Interaction volume radius: 10 \u00c5
Interaction volume height: 20 \u00c5
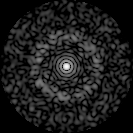
Disorder parameter: 0.8301